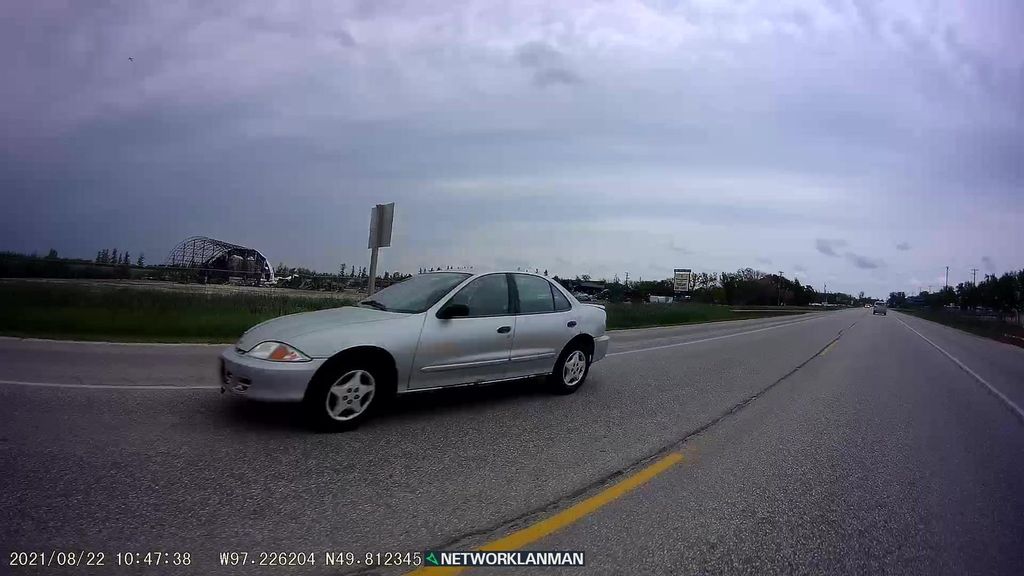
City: winnipeg